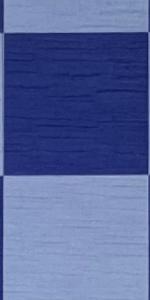
Label: Empty